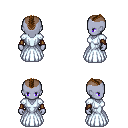
a pixel art fantasy rpg character, female body template, dark elf, purple skin, underdress, gold greaves, brown short mohawk hairstyle, cloth bracers, four views (front, back, left, right), 2x2 character sprite sheet, small pixel art, hard edges, no anti-aliasing